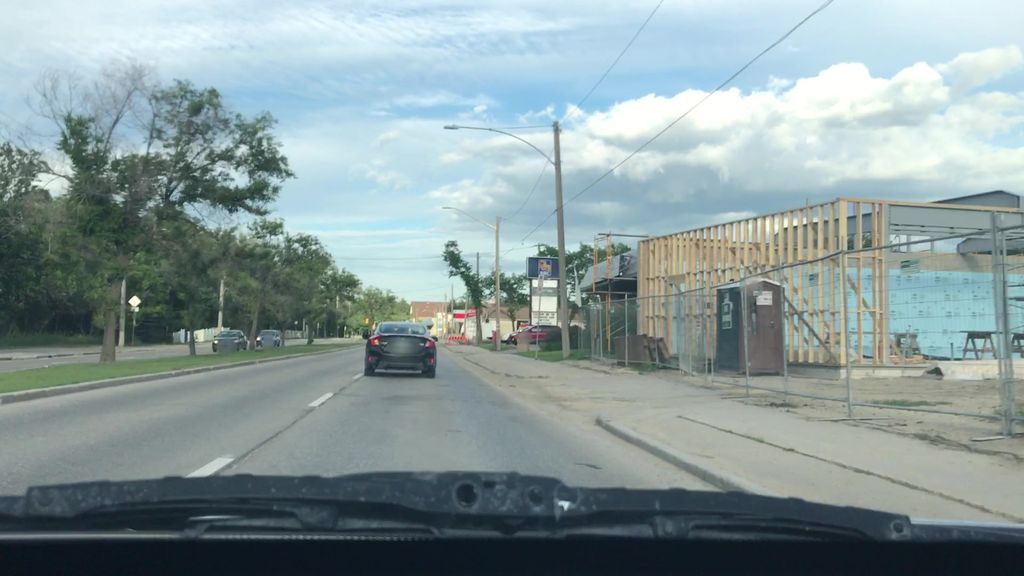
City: winnipeg